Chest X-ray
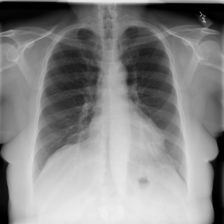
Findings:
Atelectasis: negative
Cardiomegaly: negative
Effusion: negative
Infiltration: negative
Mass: negative
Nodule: negative
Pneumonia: negative
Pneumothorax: negative
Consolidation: negative
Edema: negative
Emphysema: negative
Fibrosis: negative
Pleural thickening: negative
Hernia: negative